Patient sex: F
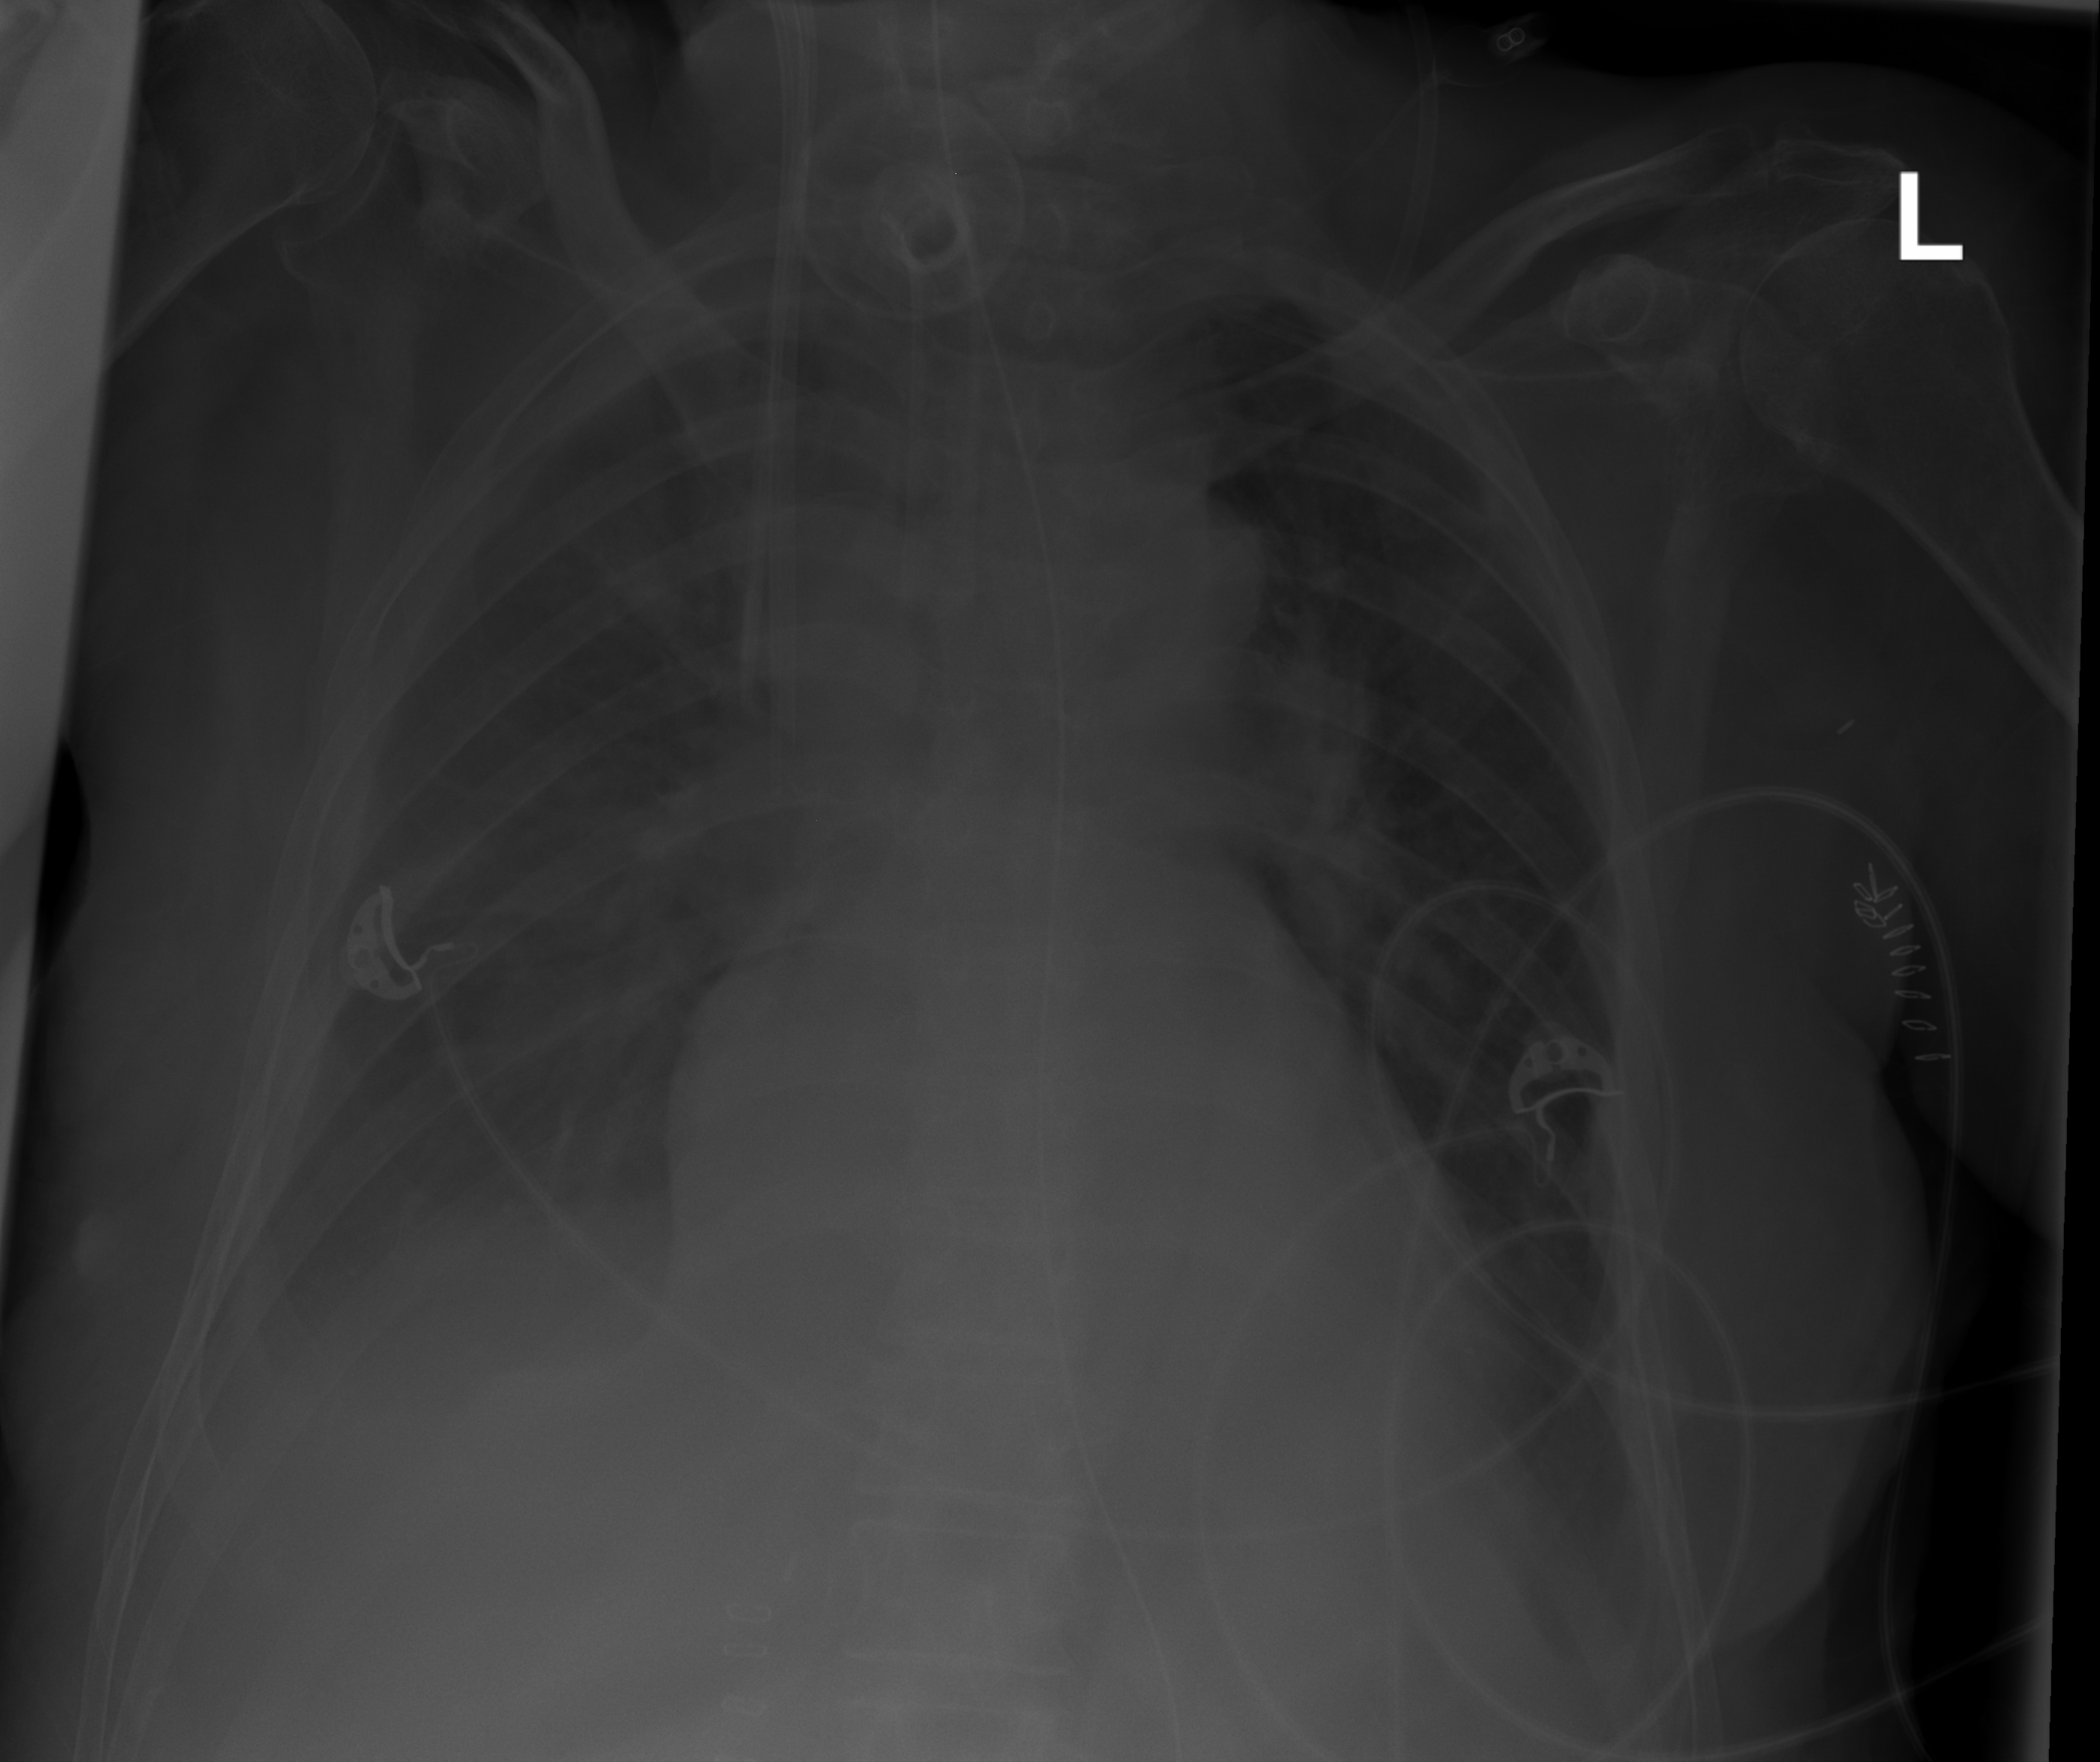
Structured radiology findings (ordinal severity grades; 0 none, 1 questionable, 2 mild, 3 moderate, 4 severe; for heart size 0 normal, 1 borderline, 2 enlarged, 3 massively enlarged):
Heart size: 2
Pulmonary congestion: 2
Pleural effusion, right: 3
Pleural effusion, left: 2
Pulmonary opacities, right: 0
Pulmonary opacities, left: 0
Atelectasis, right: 2
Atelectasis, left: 2